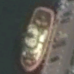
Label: civil